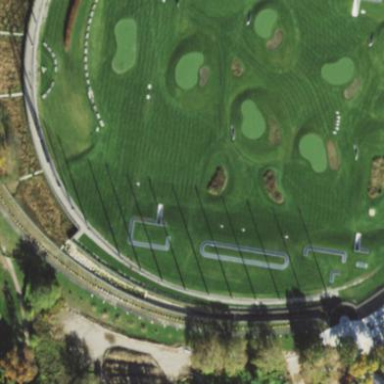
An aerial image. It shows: Golf course surrounded by greenery.